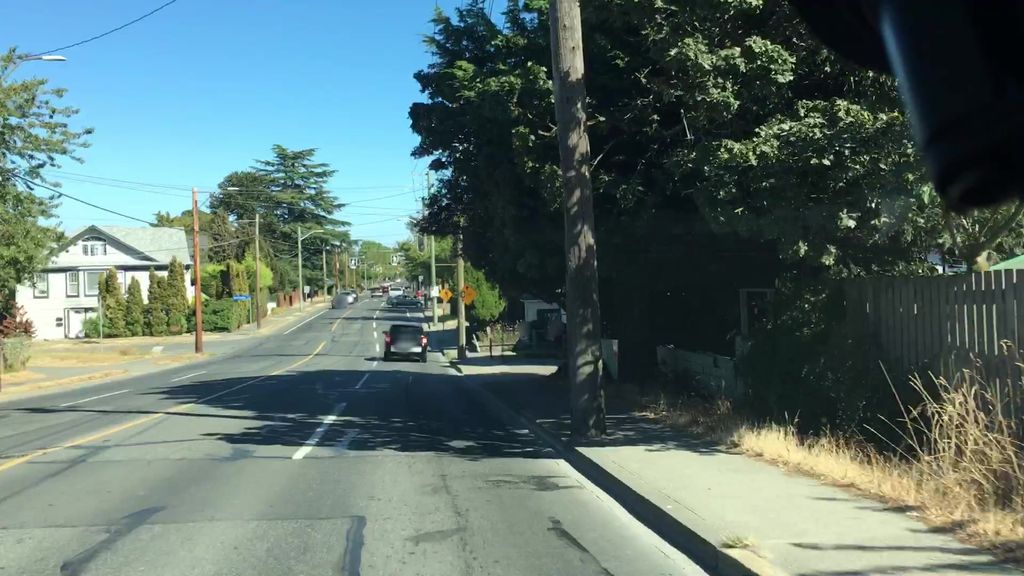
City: victoria